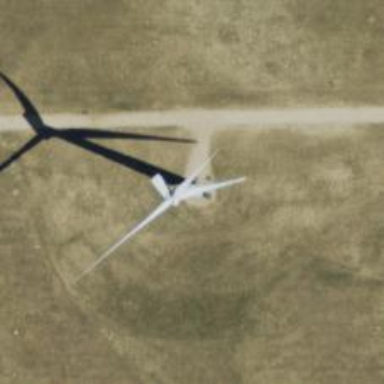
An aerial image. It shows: Wind generator with horizontal axis. The generator is wind turbine.